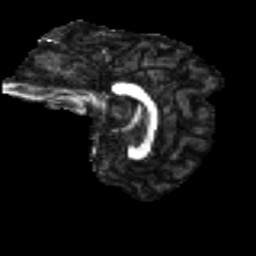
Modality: FA
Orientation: sagittal
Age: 28
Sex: male
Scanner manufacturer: ge
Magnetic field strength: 3 T
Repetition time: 7.8 s
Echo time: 0.0608 s